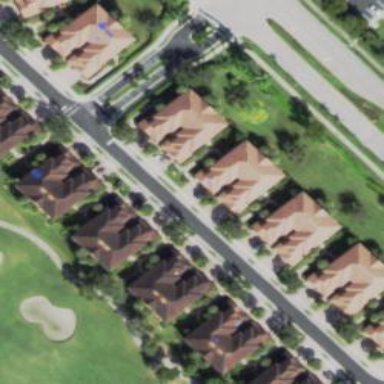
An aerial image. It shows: Neighborhood.